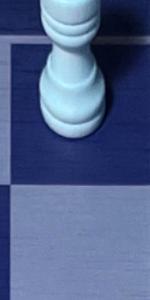
Label: Empty